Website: walmart
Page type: delivery-shipping
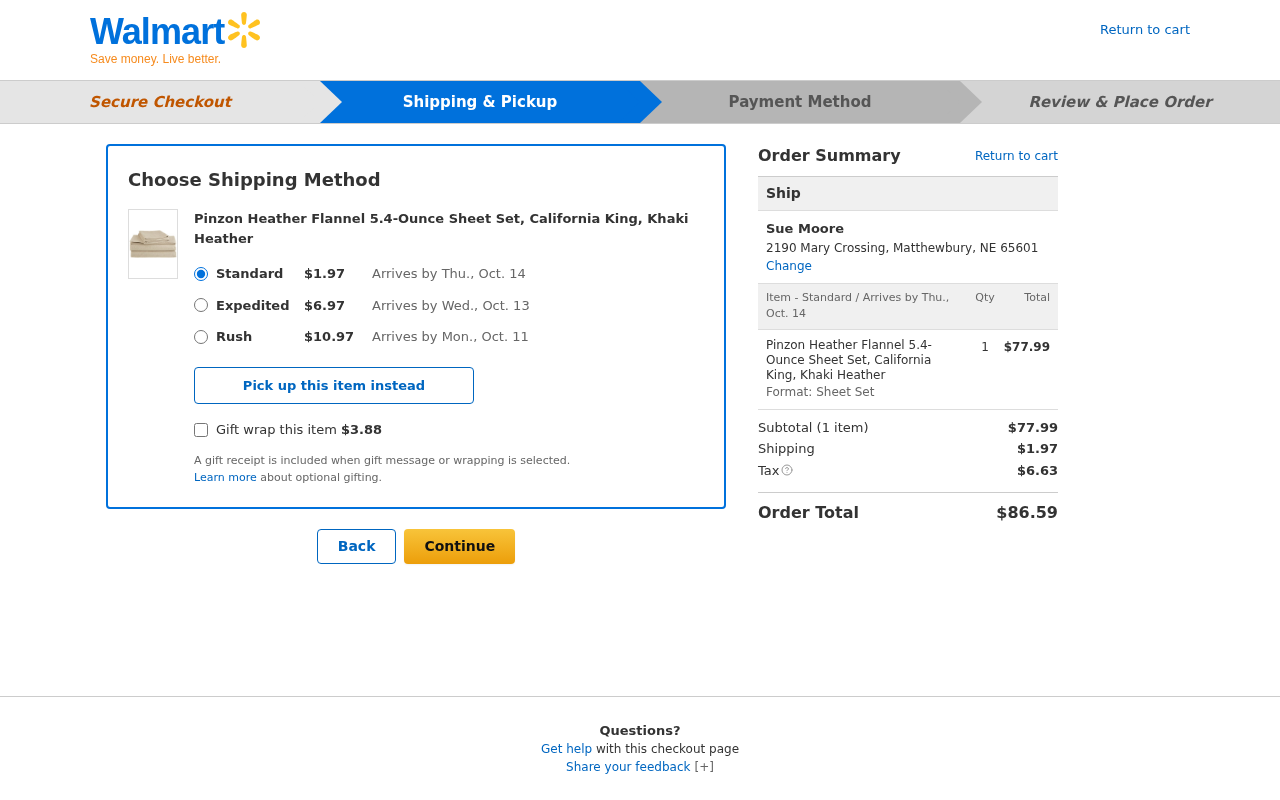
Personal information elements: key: PII_CITY_STATE_ZIP
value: Matthewbury, NE 65601
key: PII_FULLNAME
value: Sue Moore
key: PII_STREET
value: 2190 Mary Crossing
Product elements: key: PRODUCT1_ITEM_CATEGORY
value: Sheet Set
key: PRODUCT1_NAME
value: Pinzon Heather Flannel 5.4-Ounce Sheet Set, California King, Khaki Heather
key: PRODUCT1_PRICE
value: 77.99
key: PRODUCT1_QUANTITY
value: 1
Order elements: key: ORDER_SHIPPING_STANDARD
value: $1.97
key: ORDER_DELIVERY_DATE
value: Thu., Oct. 14
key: ORDER_SHIPPING_EXPEDITED
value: $6.97
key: ORDER_DELIVERY_EXPEDITED
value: Wed., Oct. 13
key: ORDER_SHIPPING_RUSH
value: $10.97
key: ORDER_DELIVERY_RUSH
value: Mon., Oct. 11
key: ORDER_GIFT_WRAP
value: $3.88
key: ORDER_DELIVERY_DATE2
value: Thu., Oct. 14
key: ORDER_NUM_ITEMS
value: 1
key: ORDER_SUBTOTAL
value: $77.99
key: ORDER_SHIPPING_COST
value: $1.97
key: ORDER_TAX
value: $6.63
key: ORDER_TOTAL
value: $86.59